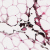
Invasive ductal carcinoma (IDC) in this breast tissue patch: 0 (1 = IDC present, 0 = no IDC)